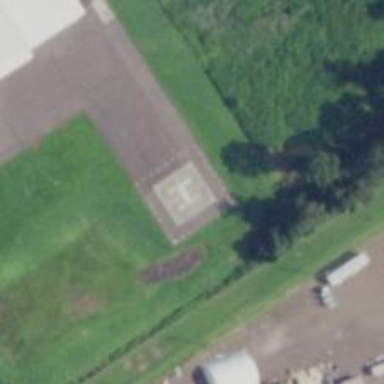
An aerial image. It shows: Image of helipad at airport.